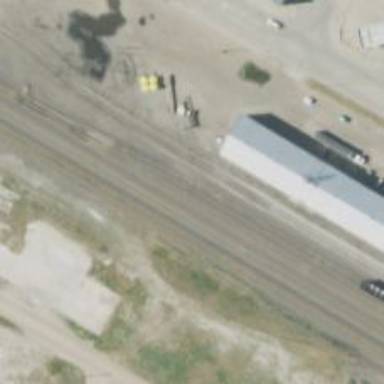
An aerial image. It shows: Railway siding with rails.